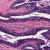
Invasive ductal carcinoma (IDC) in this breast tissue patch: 0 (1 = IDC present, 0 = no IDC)